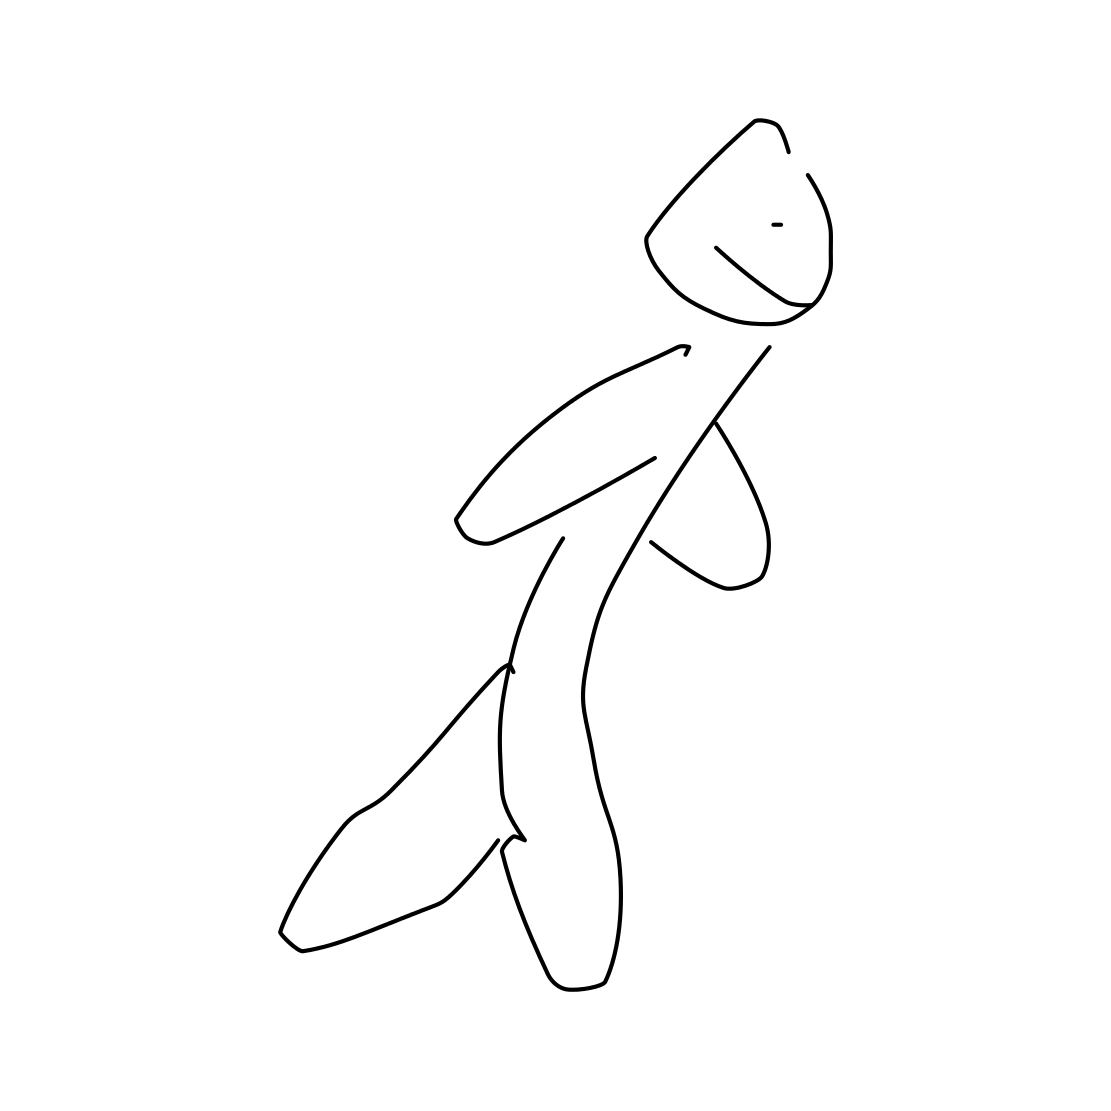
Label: person walking